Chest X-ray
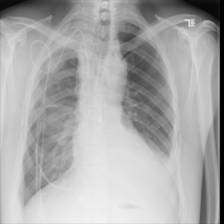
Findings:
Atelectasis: negative
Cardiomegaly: negative
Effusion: positive
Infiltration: negative
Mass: negative
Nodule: negative
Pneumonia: negative
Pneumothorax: negative
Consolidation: negative
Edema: negative
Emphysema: negative
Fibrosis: negative
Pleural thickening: positive
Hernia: negative